Question: I am using grid bag layout for my Java application, but the problem is, it is not placing the components in the page start. Here is the code I am using:
'''
import javax.swing.*;
import java.awt.*;
import java.awt.event.*;
public class Trial extends JFrame {
JLabel banner;
Container c;
GridBagConstraints gbc = new GridBagConstraints();
GridBagLayout gbl;
public Trial()
{
setTitle("Attendence Manager");
setIconImage(Toolkit.getDefaultToolkit().getImage("images/icon.png"));
Dimension dim= Toolkit.getDefaultToolkit().getScreenSize();
setSize(new Dimension(dim.width-20,dim.height-100));
c= getContentPane();
gbl= new GridBagLayout();
setLayout(gbl);
banner = new JLabel(new ImageIcon("images/banner.jpg"));
gbc.anchor=GridBagConstraints.PAGE_START;
gbc.gridx=0;
gbc.gridy=0;
gbc.gridwidth=GridBagConstraints.REMAINDER;
c.add(banner,gbc);
this.setVisible(true);
addWindowListener(new MyWindowAdapter());
}
public static void main(String[] args) {
Trial t = new Trial();
}
}
class MyWindowAdapter extends WindowAdapter
{
//LoginPage sp;
public MyWindowAdapter()
{
}
@Override
public void windowClosing(WindowEvent we)
{
System.exit(0);
}
}
'''
I have also tried
'''
gbc.anchor = GridBagConstraints.FIRST_LINE_START;
'''
even that didn't work. This is the output I am getting:

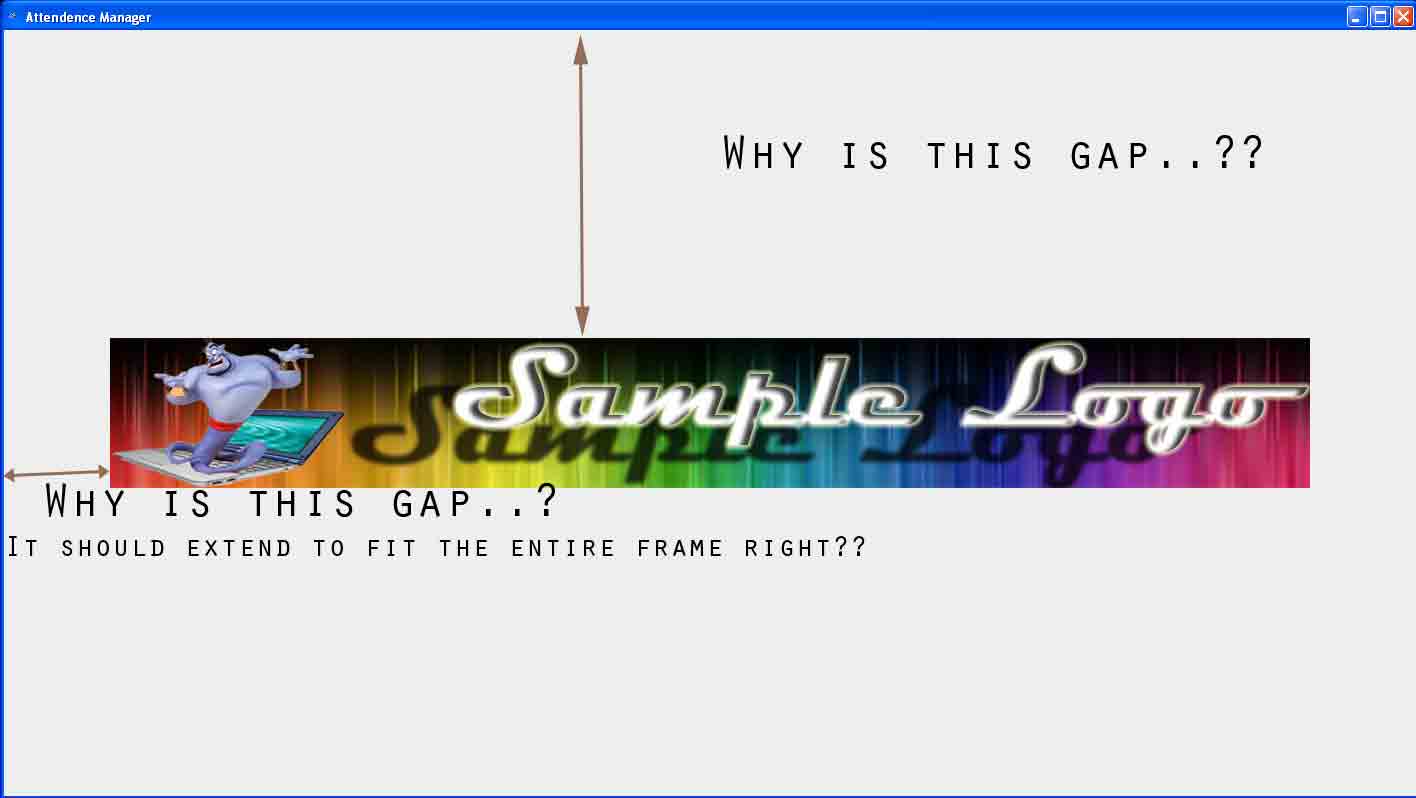
Answer: First you need to set
'''
gbc.fill = GridBagConstraints.BOTH;
gbc.weightx = 1.0;
gbc.weighty = 1.0;
'''
but this will only make the JLabel to fill the whole space not the icon inside the JLabel. If you want to your image to scale and use up the whole space. I would suggest you read the image into a 'BufferedImage' and then override the 'paintComponent()' method to draw a scaled instance of the BufferedImage. Like this:
'''
public Trail() {
setTitle("Attendence Manager");
setIconImage(Toolkit.getDefaultToolkit().getImage("images/icon.png"));
Dimension dim = Toolkit.getDefaultToolkit().getScreenSize();
setSize(new Dimension(dim.width - 20, dim.height - 100));
c = getContentPane();
gbl = new GridBagLayout();
setLayout(gbl);
try {
final BufferedImage image = ImageIO.read(new File("images/sample.jpg"));
banner = new JLabel(){
public void paintComponent(Graphics g) {
g.drawImage(image, 0, 0, getWidth(), getHeight(), null);
}
};
gbc.fill = GridBagConstraints.BOTH;
gbc.weightx = 1.0;
gbc.weighty = 1.0;
c.add(banner, gbc);
}
catch (IOException ex) {
Logger.getLogger(Trail.class.getName()).log(Level.SEVERE, null, ex);
}
this.setVisible(true);
addWindowListener(new MyWindowAdapter());
}
'''